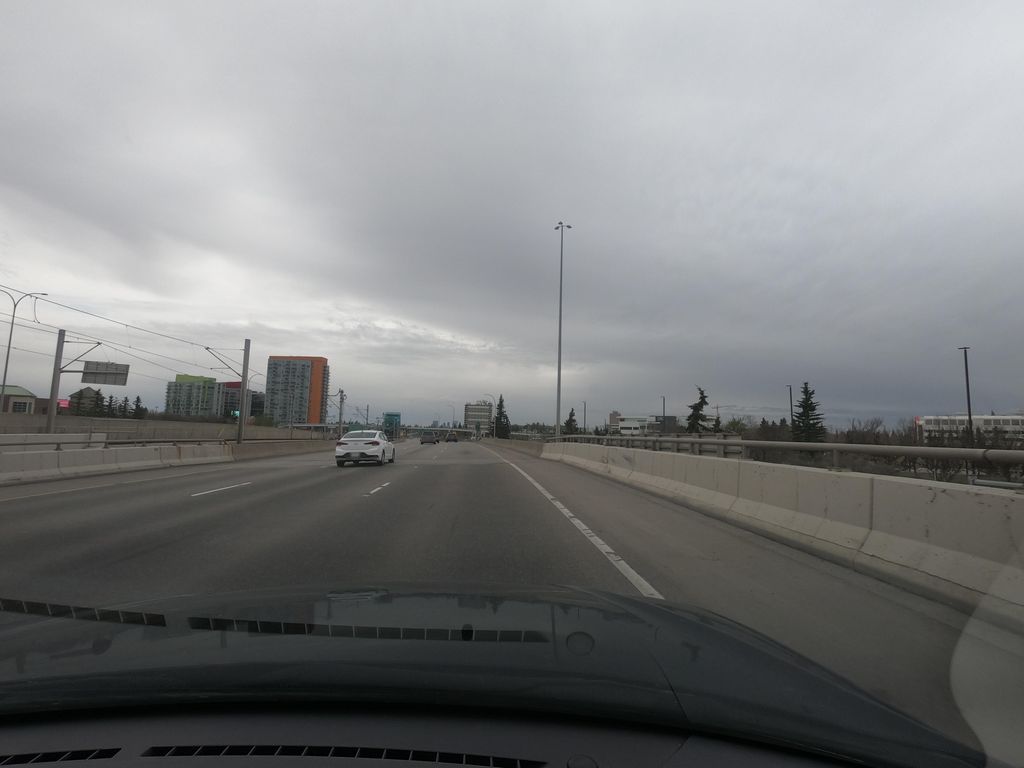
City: calgary